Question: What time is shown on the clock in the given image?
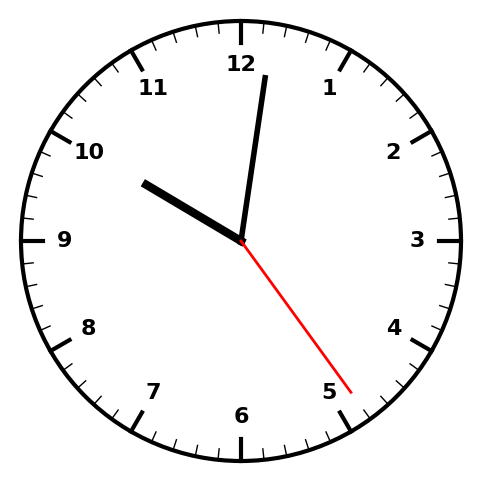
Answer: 10:01:24